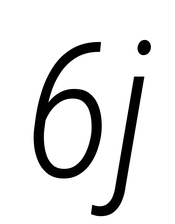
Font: Roboto-Italic_Condensed_Light_Italic